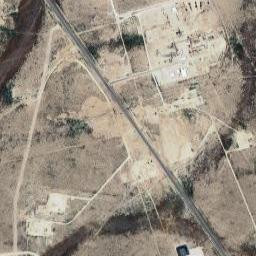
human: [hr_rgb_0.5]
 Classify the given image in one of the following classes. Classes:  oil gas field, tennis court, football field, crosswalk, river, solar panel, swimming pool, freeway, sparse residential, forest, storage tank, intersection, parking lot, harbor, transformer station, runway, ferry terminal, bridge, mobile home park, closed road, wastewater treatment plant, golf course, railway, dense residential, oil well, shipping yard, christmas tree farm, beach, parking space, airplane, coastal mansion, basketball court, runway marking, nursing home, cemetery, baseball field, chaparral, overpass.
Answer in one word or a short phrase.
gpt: oil gas field